Question: How can I underline text and add a small number underneath the underline like in this image using css, html, or javascript?

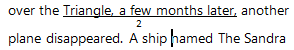
Answer: This is possible using ':after' :pseudo-element.
'''
div {
font-size: 15px;
width: 300px;
line-height: 30px;
}
span {
position: relative;
}
span:after {
position: absolute;
content: '2';
width: 100%;
height: 100%;
top: 100%;
left: 0;
border-top: 1px solid black;
text-align: center;
font-size: 9px;
line-height: 15px;
}
'''
'''
<div>over the <span>Triangle, a few months later,</span> another plane disappeared. A ship named the Sandra.</div>
'''
---
If you want to set the 'width' of the 'div' to percentage units for responsiveness, you could avoid line break in 'span' by setting 'white-space: pre'.
<URL>
In the example below, the 'width' has been set to '25%' to demonstrate this.
'''
div {
font-size: 15px;
width: 25%;
line-height: 30px;
}
span {
position: relative;
white-space: pre;
}
span:after {
position: absolute;
content: '2';
width: 100%;
height: 100%;
top: 100%;
left: 0;
border-top: 1px solid black;
text-align: center;
font-size: 9px;
line-height: 15px;
}
'''
'''
<div>over the <span>Triangle, a few months later</span>, another plane disappeared. A ship named the Sandra.</div>
'''
---
Also, you could use CSS's <URL> function to fetch attribute values from the HTML element the :pseudo-element is added on.
'''
div {
font-size: 15px;
width: 50%;
line-height: 30px;
}
span {
position: relative;
white-space: pre;
}
span:after {
position: absolute;
content: attr(data-num);
width: 100%;
height: 100%;
top: 100%;
left: 0;
border-top: 1px solid black;
text-align: center;
font-size: 9px;
line-height: 15px;
}
'''
'''
<div>over the <span data-num="2">Triangle, a few months later</span>, another plane disappeared. A ship named the Sandra.</div>
'''